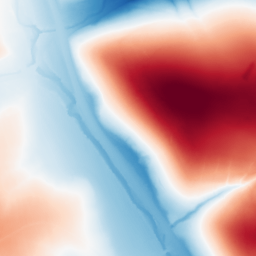
Category: trend_removal
Decomposition family: polynomial_high
Decomposition parameters: degree: 5
Upsampling method: sinc_blackman
Upsampling parameters: scale: 4
kernel_size: 16
Upsampling scale: 4